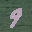
Label: 9